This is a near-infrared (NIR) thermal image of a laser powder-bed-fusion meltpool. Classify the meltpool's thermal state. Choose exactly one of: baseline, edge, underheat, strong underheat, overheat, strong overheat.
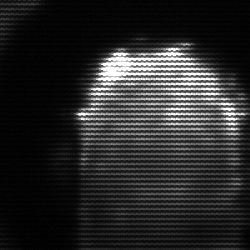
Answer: baseline